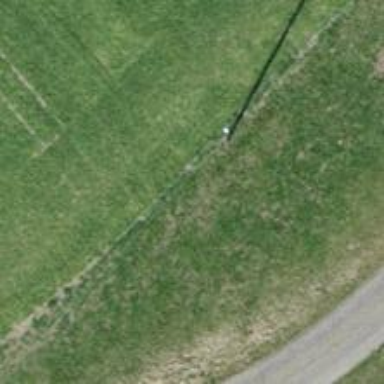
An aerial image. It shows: Minor power line.